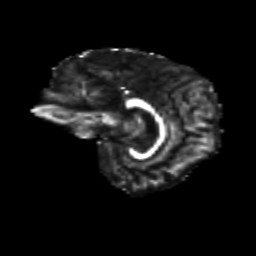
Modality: FA
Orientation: sagittal
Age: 49
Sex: female
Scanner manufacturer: siemens
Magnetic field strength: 3 T
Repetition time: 8.6 s
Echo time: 0.095 s